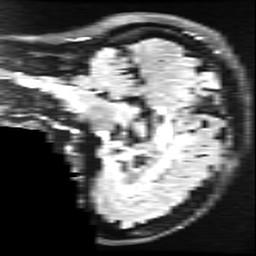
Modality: FLAIR
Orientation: sagittal
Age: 52
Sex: female
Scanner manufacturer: ge
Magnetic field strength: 3 T
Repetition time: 11 s
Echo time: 0.1497 s